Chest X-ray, PA view. Patient: 48 years old, sex M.
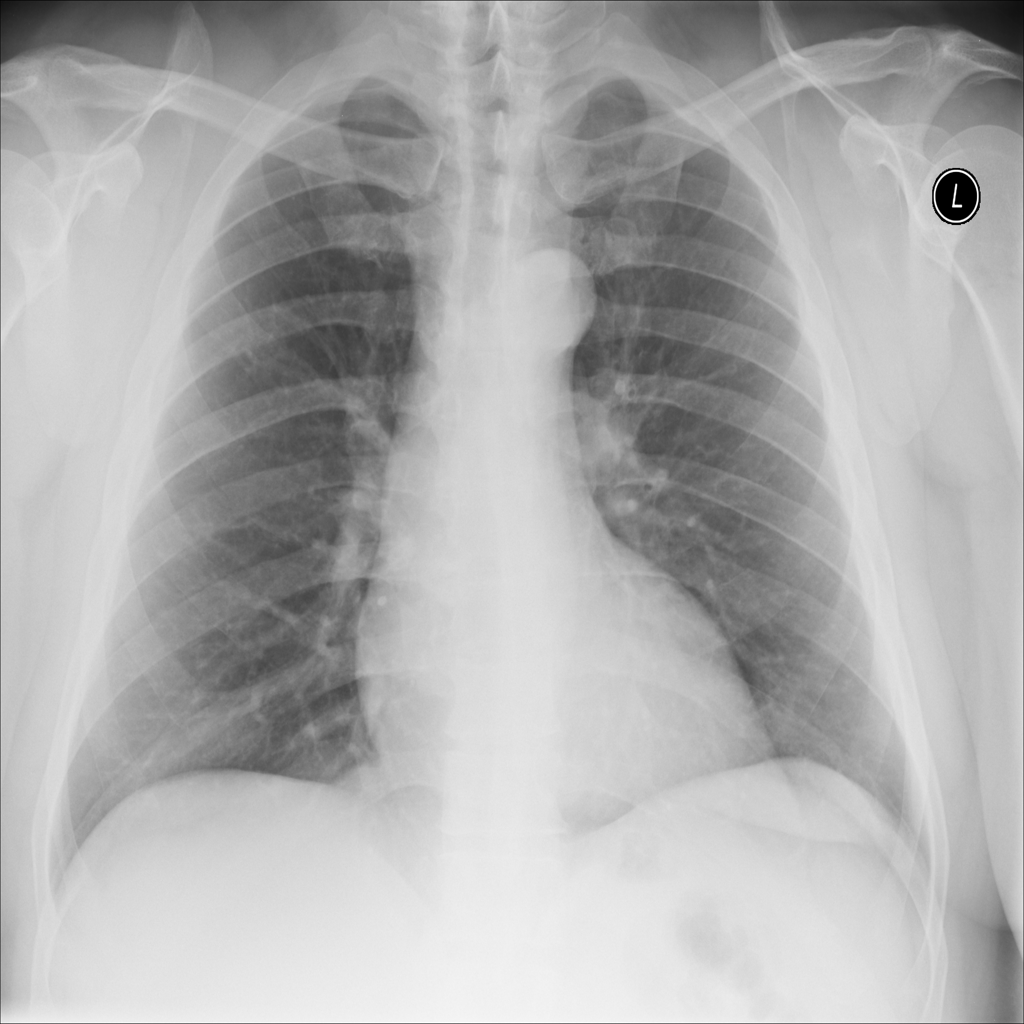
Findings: No Finding